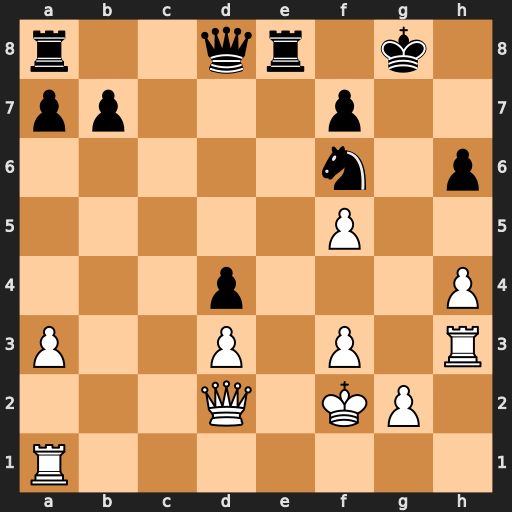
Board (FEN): r2qr1k1/pp3p2/5n1p/5P2/3p3P/P2P1P1R/3Q1KP1/R7
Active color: w
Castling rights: -
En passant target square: -
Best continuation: Qxh6 Ng4+ fxg4